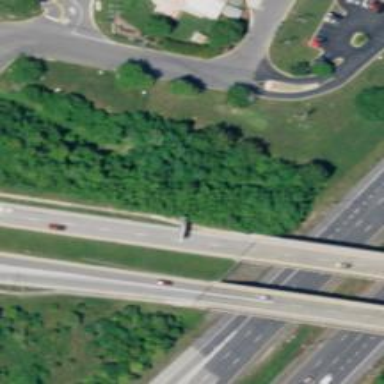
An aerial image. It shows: Primary highway bridge that is also expressway.